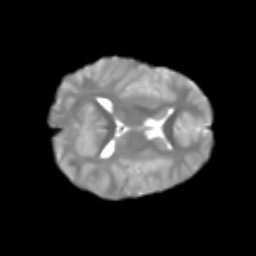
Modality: T2w
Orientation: axial
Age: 6
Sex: male
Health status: healthy